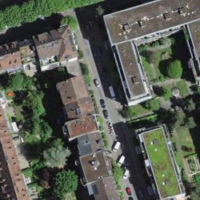
EUNIS habitat code: 54
Species observed at this site:
Spiraea japonica
Phytolacca acinosa